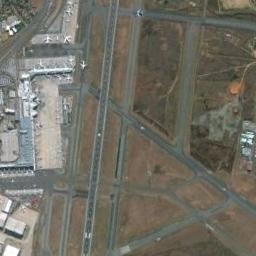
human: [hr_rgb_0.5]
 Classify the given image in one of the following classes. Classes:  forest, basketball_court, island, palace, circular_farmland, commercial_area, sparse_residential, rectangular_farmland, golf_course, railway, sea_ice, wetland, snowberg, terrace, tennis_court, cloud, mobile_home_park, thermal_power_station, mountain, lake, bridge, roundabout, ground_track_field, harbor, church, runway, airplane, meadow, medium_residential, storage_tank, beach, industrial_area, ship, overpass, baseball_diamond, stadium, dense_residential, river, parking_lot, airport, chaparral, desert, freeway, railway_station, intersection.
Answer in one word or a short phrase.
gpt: airport